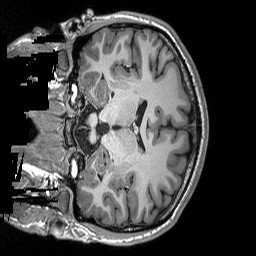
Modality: T1w
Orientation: coronal
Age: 25